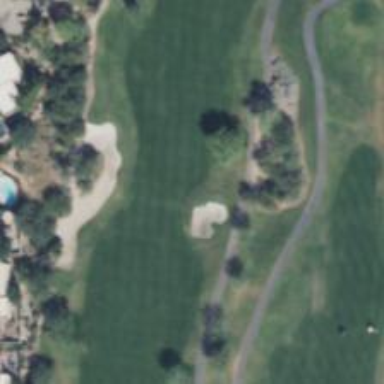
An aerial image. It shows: Golf hole.